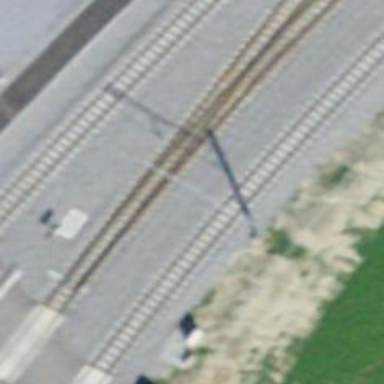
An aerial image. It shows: Railway switch with the turnout side on the left.